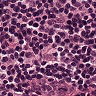
Metastatic tissue present: no